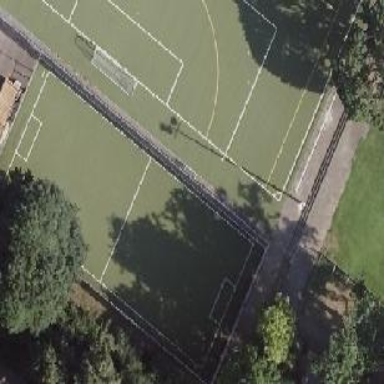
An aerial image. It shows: Soccer pitch with artificial turf designed for leisure and sports activities.